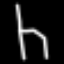
Label: chair